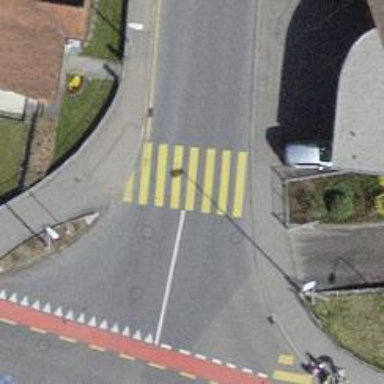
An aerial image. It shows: Kerb serving as barrier.